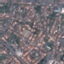
Land use / land cover: Residential